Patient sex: M
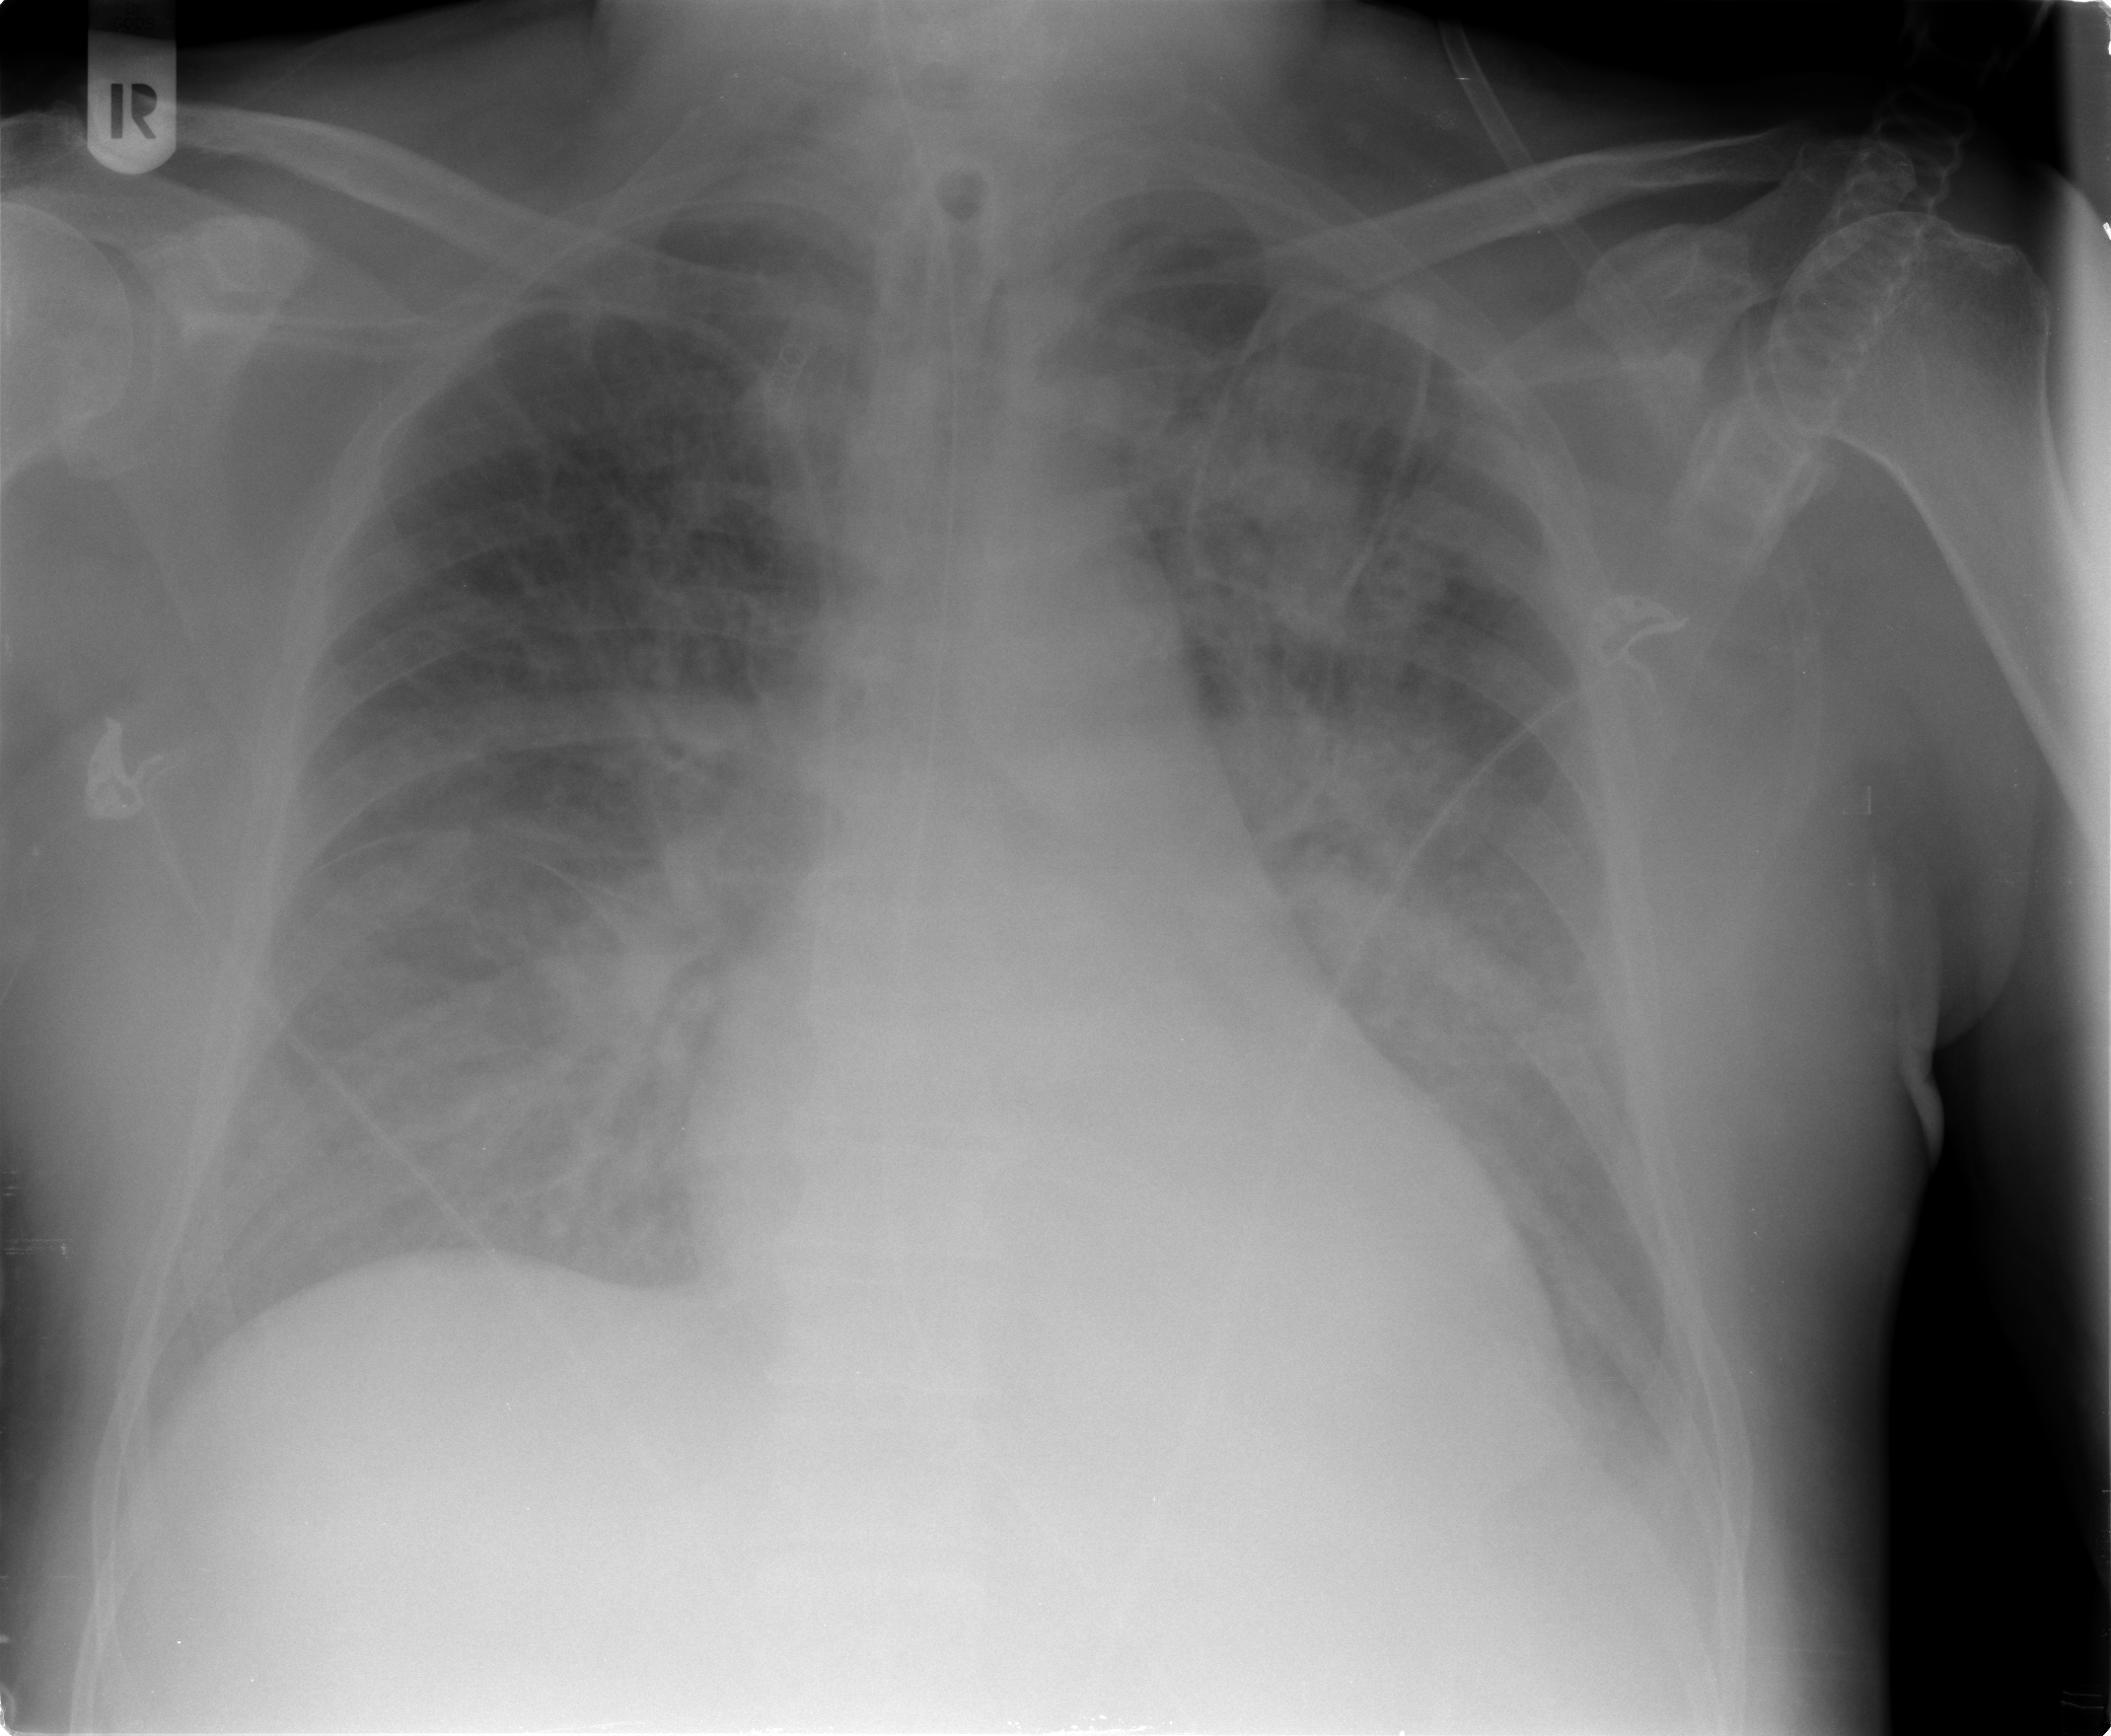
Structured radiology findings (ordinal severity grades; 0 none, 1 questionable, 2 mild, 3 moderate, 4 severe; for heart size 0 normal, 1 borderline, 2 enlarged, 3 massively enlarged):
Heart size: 2
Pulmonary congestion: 3
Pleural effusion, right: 1
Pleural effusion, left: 2
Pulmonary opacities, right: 2
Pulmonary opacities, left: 3
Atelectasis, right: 2
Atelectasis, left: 2